Question: I can't find my mistake in my CSS. The two buttons I want to create, should have 5px margin. But the button is too far away. Where is my mistake?
'''
.box{
background-color: #dcdcdc;
border:;
border-radius: 15px;
padding: 5px;
margin-right:5%;
margin-left:auto;
margin-top: 10%;
min-width: 50%;
max-height: 60%;
overflow:auto;
display: inline-block;
}
.buttons{
border-width: 2px;
border-color: black;
border-style: solid;
border-radius: 10px 0px 0px 10px;
padding:5px;
border-right-color: #dcdcdc;
background-color: #dcdcdc;
margin-top: 11%;
margin-left: 30%;
max-width: 8%;
min-width: 5%;
float:left;
min-height: 3%;
display: inline-block;
}
.buttons2{
border-width: 2px;
border-color: black;
border-style: solid;
border-radius: 10px 0px 0px 10px;
padding:5px;
border-right-color: #dcdcdc;
background-color: #dcdcdc;
margin-top: 5px;
margin-left: 30%;
max-width: 8%;
min-width: 5%;
min-height: 3%;
float:left;
display: inline-block;
}
'''
Can anyone help me? ;)
Thank you for your attention.
edit: the html is not very interesting :
'''
<div class="box">
<p><b>Ubersicht:</b></p>
<p>Hallo $username! Welches Quiz mochtest du heute starten?</p>
<p>Kategorie:</p>
<p>Ubung:</p>
</div>
<div class="buttons">
Test
</div>
<div class="buttons2">
Test2
</div>
'''
Here is an image:

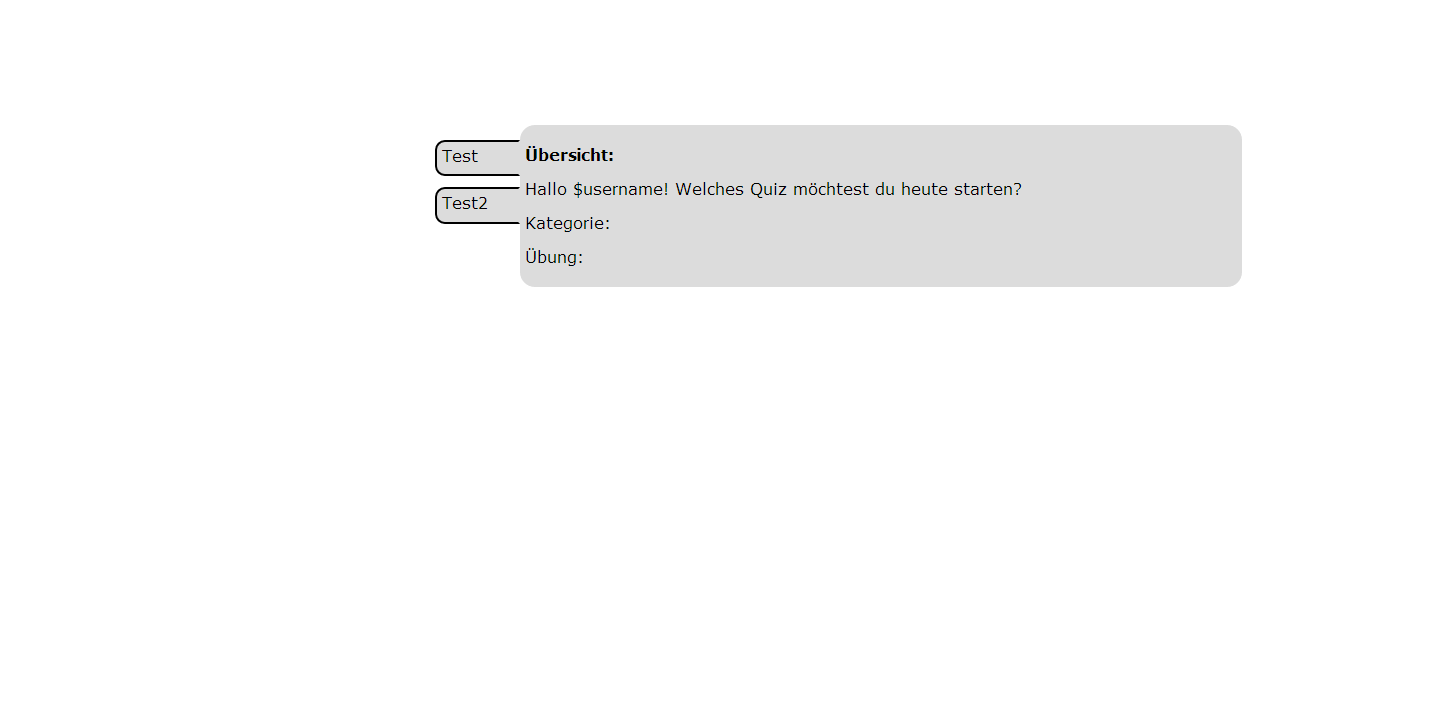
Answer: I re-arranged your HTML to put the buttons first. I gave them a container named '.buttonContainer' that floats against the '.box'. And I gave the two buttons the same class.
HTML
'''
<div class="buttonContainer" >
<div class="buttons">
Test
</div>
<div class="buttons">
Test2
</div>
</div>
<div class="box">
<p><b>Ubersicht:</b></p>
<p>Hallo $username! Welches Quiz mochtest du heute starten?</p>
<p>Kategorie:</p>
<p>Ubung:</p>
</div>
'''
CSS
'''
.box{
padding:5px;
background-color: #dcdcdc;
border-radius: 15px;
min-width: 50%;
max-height: 60%;
overflow:auto;
display:inline-block;
float:left;
}
.buttons{
padding:5px;
border-width: 2px;
border-color: black;
border-style: solid;
border-radius: 10px 0px 0px 10px;
border-right-color: #dcdcdc;
background-color: #dcdcdc;
display:block;
width:auto;
margin-top:15px;
}
.buttonContainer{
float:left;
}
'''
Working example:
<URL>